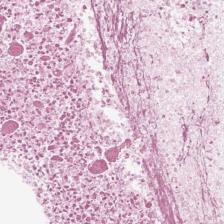
Label: Non-Viable-Tumor